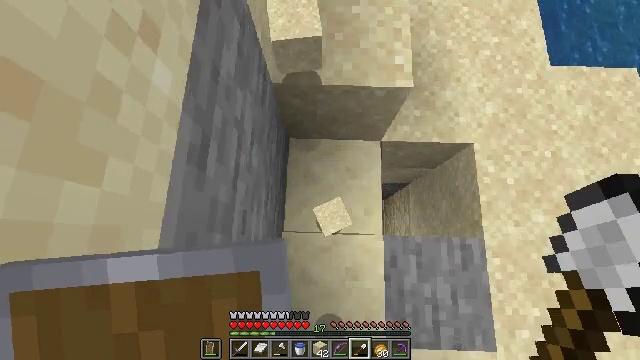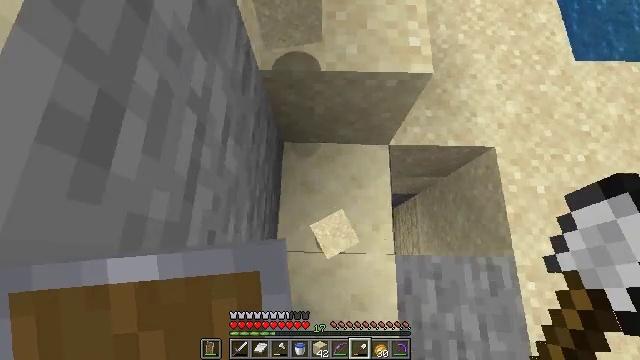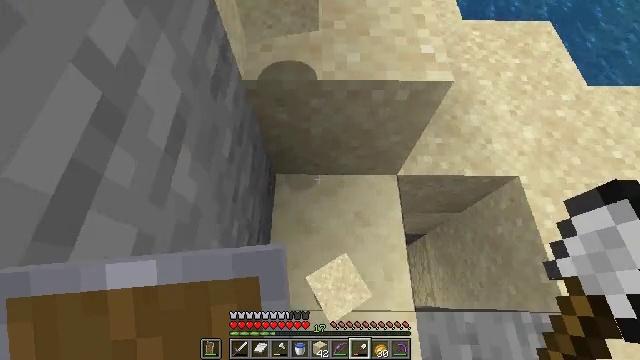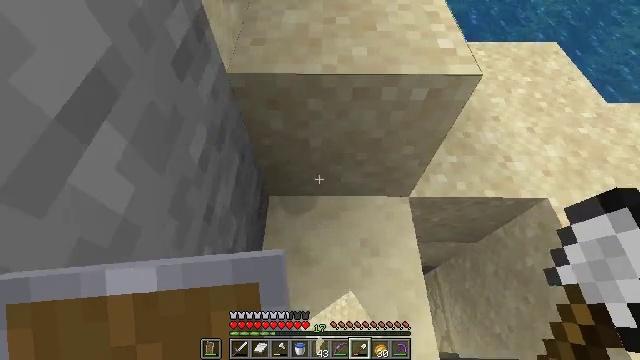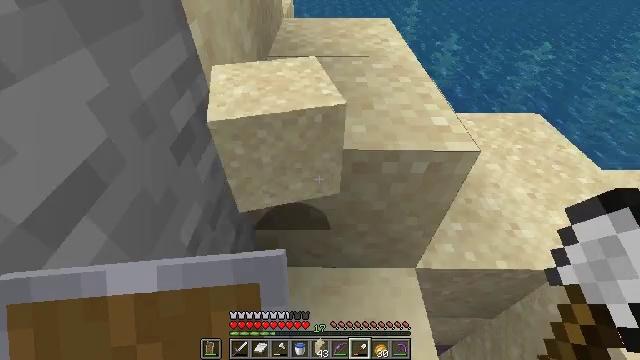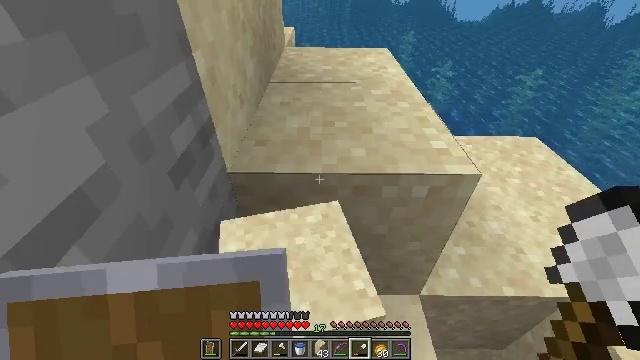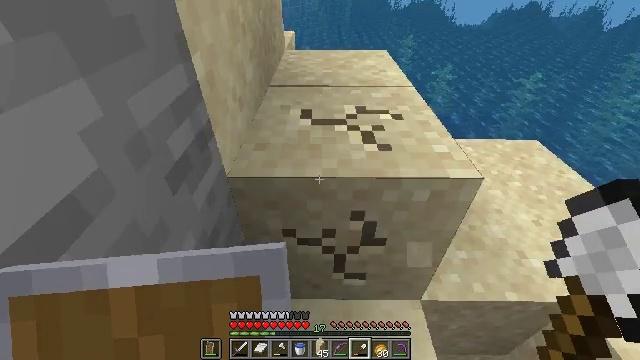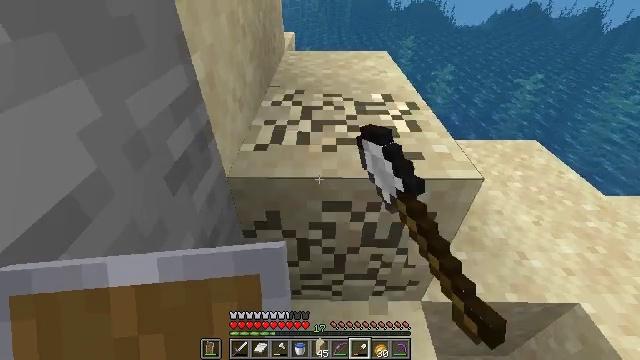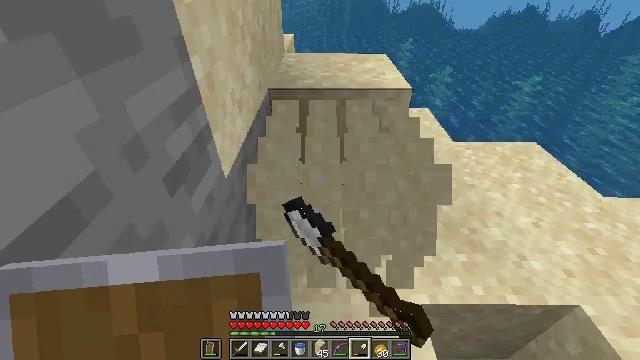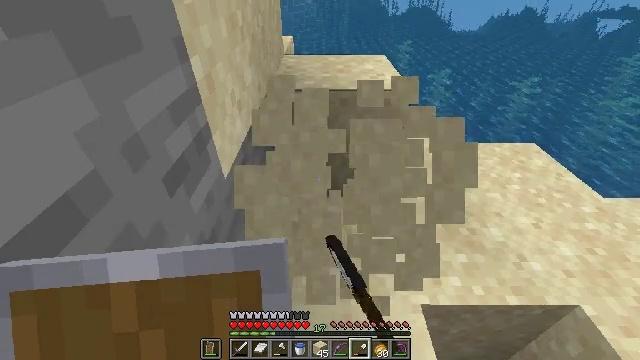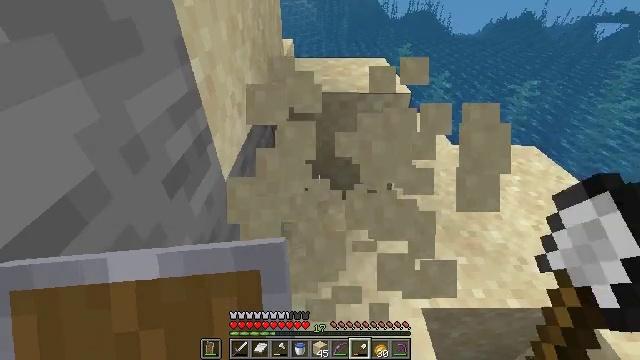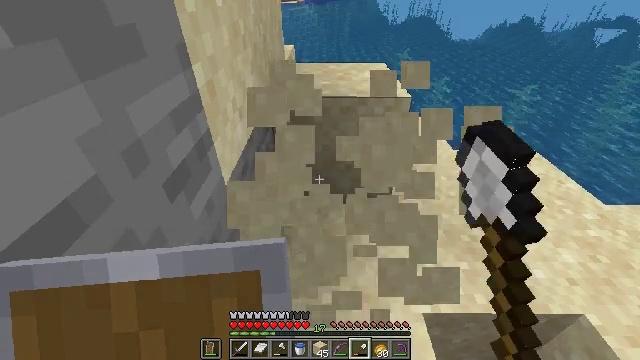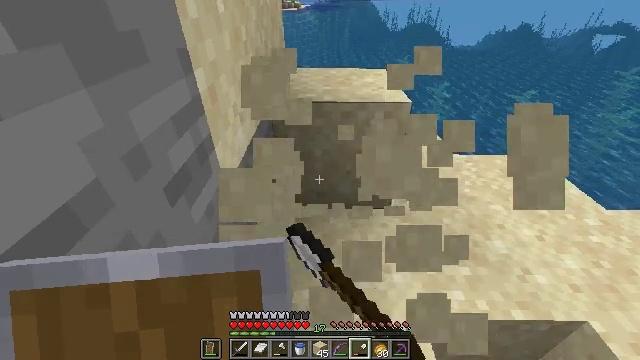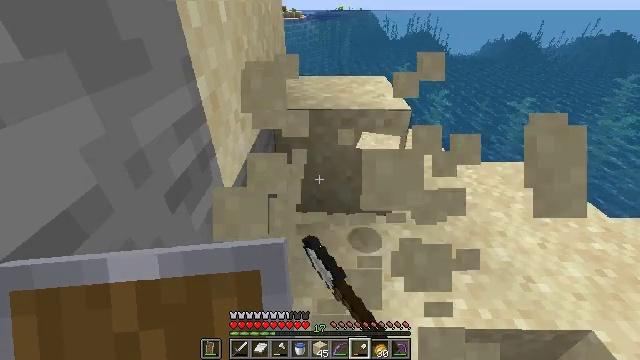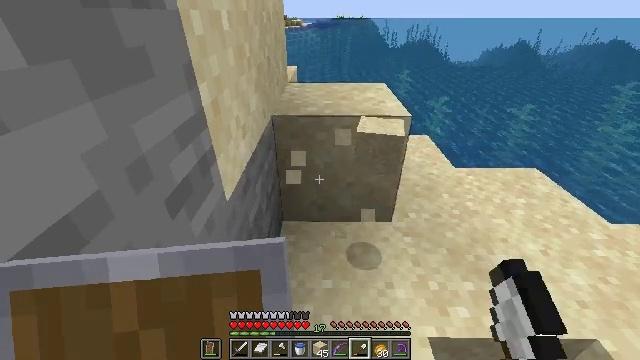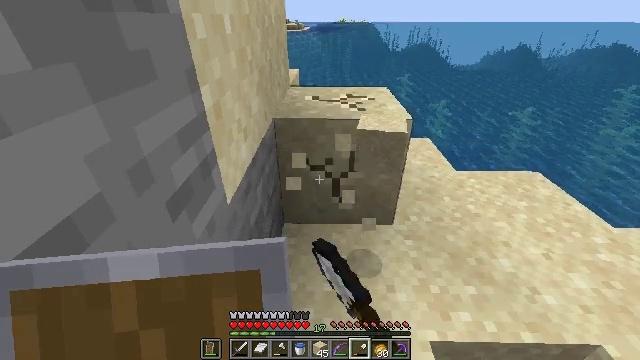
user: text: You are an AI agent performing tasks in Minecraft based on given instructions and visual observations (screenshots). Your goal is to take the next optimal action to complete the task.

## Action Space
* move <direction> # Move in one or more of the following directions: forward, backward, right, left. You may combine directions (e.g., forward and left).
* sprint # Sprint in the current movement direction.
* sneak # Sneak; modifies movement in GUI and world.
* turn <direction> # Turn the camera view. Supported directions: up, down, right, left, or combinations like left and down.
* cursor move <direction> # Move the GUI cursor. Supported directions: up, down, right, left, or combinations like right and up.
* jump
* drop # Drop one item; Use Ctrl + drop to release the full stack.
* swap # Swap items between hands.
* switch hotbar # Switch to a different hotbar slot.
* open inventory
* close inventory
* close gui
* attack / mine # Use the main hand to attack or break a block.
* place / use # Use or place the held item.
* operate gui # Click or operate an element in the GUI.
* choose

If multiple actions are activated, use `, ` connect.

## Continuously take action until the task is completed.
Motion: motion action
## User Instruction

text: Collect sand to make glass.
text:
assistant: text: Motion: turn up
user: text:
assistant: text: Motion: turn up
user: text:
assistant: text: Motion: turn up
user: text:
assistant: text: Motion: turn up
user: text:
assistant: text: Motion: turn up
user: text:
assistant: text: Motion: attack / mine
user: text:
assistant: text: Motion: attack / mine
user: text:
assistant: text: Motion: attack / mine
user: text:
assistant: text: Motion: attack / mine
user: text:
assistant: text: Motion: attack / mine
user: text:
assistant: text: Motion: attack / mine
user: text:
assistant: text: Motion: turn up, attack / mine
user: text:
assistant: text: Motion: turn up, attack / mine
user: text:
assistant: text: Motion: turn up, attack / mine
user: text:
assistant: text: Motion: attack / mine
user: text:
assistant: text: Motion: attack / mine
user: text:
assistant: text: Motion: attack / mine
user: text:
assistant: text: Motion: attack / mine
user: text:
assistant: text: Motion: no_op
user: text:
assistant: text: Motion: no_op
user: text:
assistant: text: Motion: no_op
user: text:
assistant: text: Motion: no_op
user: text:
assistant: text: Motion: move forward
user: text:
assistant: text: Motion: move forward
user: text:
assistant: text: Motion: move forward and move right
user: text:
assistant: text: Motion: move forward and move right, turn left
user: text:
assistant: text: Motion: move forward and move right, turn left
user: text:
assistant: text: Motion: move forward and move right, turn left and up
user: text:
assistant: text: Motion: move forward and move right, turn left and up
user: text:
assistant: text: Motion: move forward and move right, turn left and up